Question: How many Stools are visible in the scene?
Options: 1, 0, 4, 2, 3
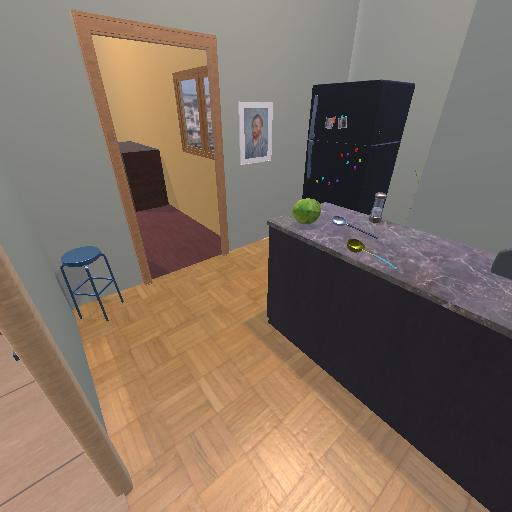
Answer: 1